Field crop: maize
Growth stage: 1
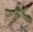
Species: atriplex